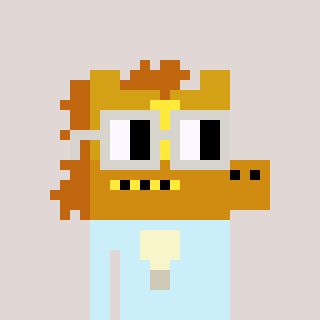
a pixel art character with square light gray glasses, a yellow horse-shaped head and a cold-colored body on a warm background